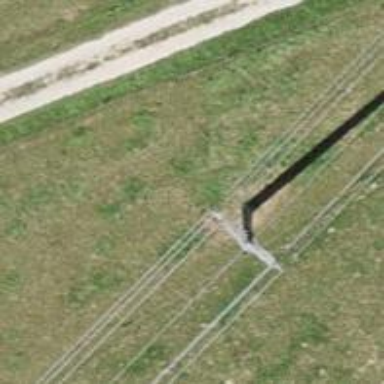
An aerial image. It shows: Power pole.